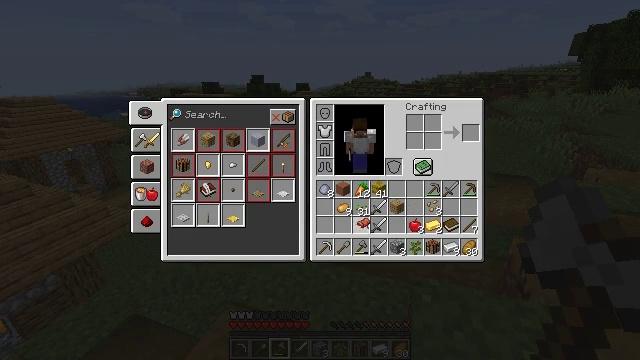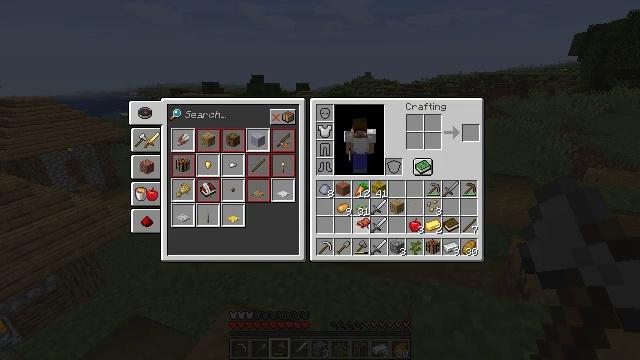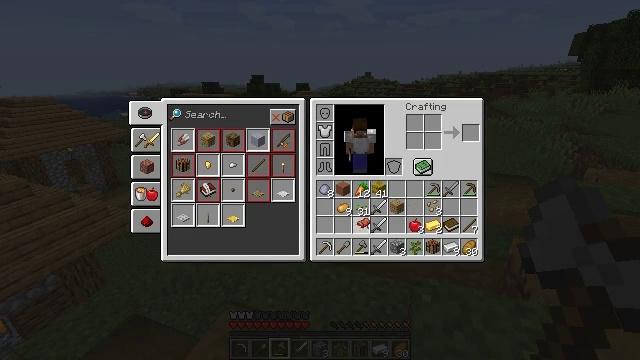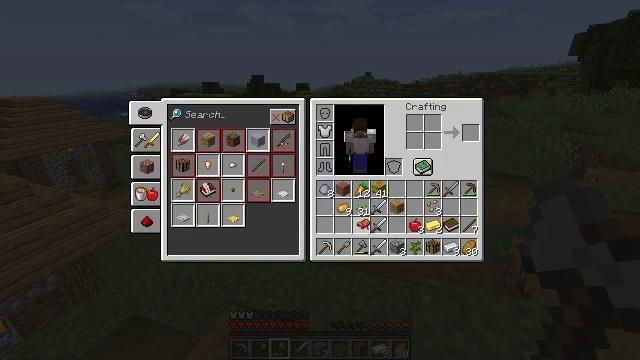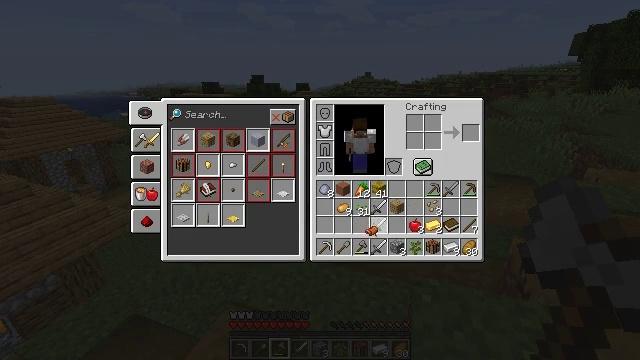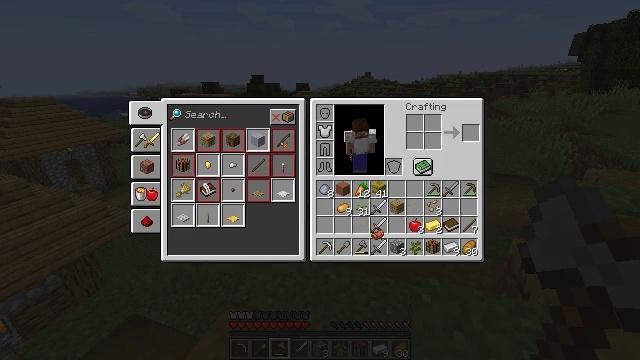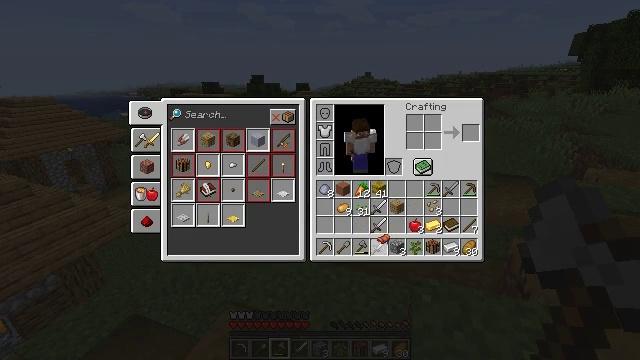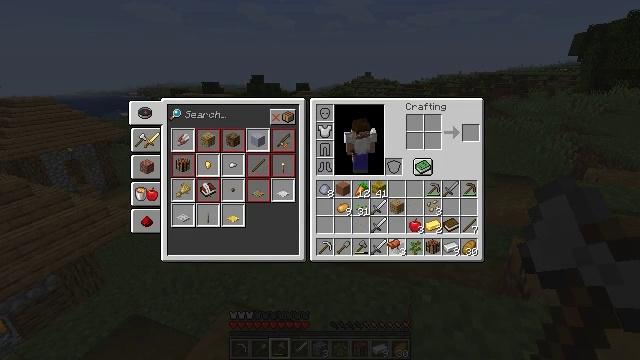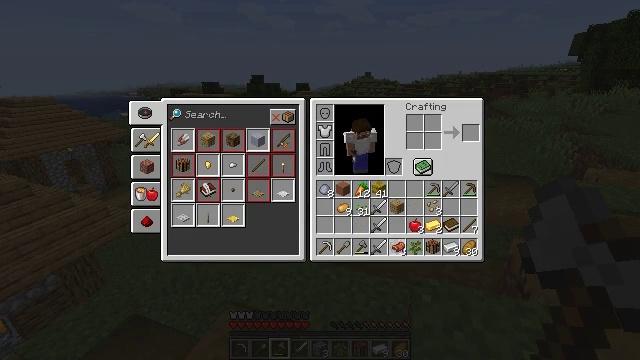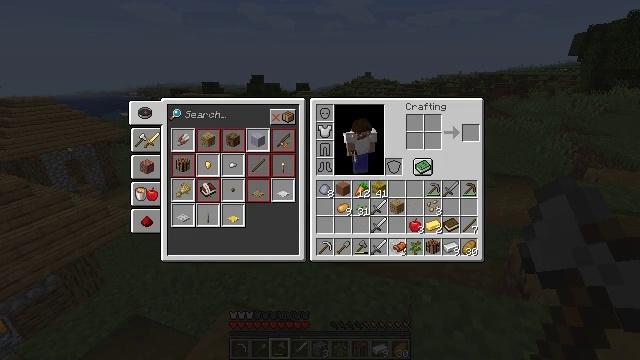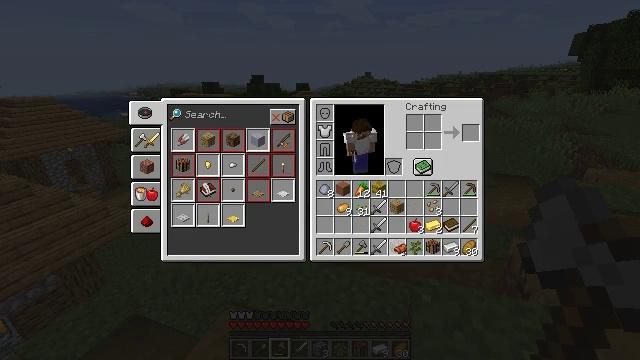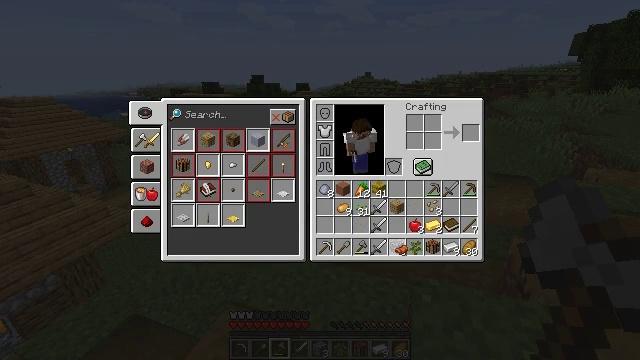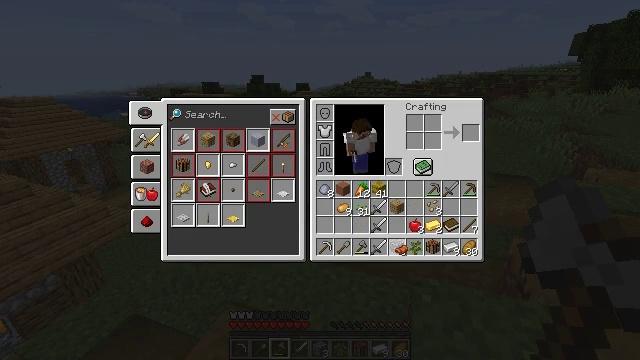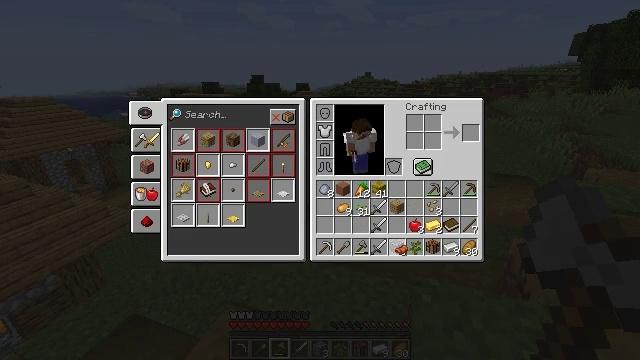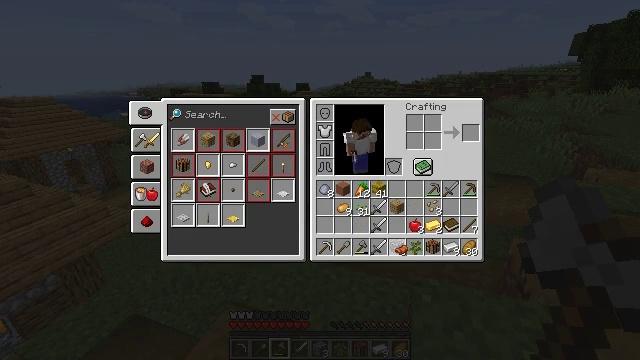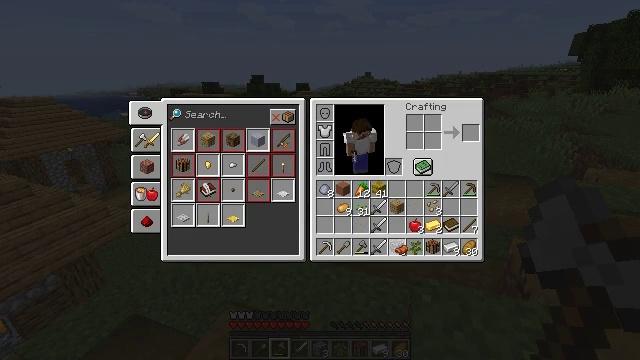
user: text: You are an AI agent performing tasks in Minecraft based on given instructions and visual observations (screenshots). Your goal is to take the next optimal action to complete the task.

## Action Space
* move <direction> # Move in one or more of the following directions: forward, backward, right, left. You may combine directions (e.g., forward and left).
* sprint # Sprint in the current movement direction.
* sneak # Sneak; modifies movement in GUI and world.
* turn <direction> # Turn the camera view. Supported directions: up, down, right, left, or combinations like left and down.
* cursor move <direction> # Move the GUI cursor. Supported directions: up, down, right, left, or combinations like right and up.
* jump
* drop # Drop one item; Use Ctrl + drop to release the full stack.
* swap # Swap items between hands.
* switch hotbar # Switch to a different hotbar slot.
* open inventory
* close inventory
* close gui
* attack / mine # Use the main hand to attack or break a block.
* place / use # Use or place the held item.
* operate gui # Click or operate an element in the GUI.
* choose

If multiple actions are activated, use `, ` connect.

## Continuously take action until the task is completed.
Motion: motion action
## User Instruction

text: Attack the oak fence gate to break it.
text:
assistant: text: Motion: operate gui
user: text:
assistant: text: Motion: operate gui
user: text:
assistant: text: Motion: no_op
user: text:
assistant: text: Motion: cursor move right and down
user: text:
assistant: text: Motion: no_op
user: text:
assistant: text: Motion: no_op
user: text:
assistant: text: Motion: cursor move right
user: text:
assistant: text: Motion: no_op
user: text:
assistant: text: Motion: no_op
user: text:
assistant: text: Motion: no_op
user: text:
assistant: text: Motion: no_op
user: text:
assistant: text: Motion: no_op
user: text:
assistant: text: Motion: operate gui
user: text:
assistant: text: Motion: operate gui
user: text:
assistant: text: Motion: operate gui
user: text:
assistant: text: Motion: no_op
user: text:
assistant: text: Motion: no_op
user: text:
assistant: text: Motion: no_op
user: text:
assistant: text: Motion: no_op
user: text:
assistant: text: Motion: no_op
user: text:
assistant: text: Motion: no_op
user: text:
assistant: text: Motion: no_op
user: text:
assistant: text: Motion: no_op
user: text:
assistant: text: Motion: operate gui
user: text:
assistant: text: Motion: operate gui
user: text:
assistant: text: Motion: operate gui
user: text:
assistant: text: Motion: no_op
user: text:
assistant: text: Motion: no_op
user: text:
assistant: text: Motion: no_op
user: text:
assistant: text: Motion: no_op